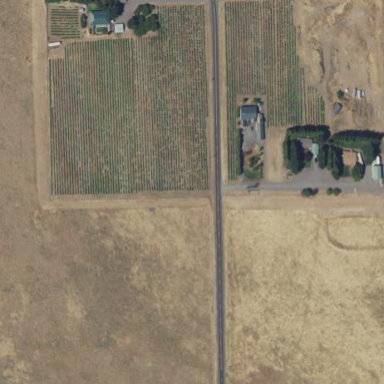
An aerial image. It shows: Vineyard growing grapes.